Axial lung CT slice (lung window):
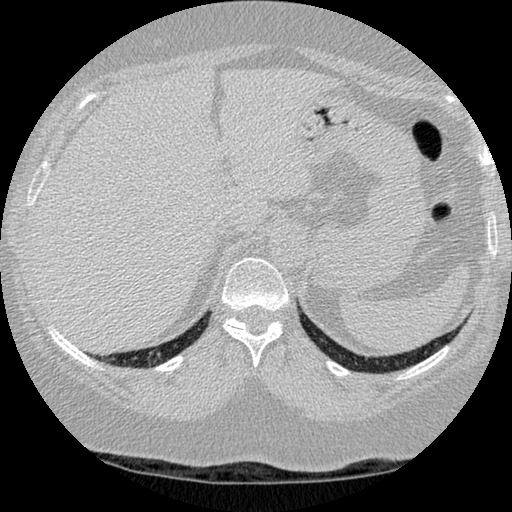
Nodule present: no